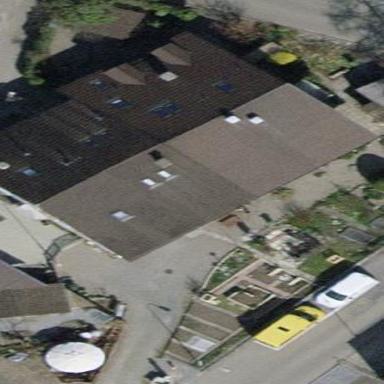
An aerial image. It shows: Terrace-style building with gabled roof.